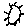
Label: sun